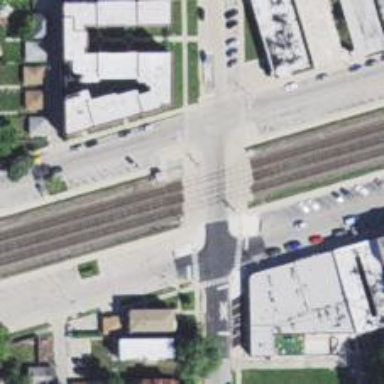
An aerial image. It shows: Crossing for the railway.